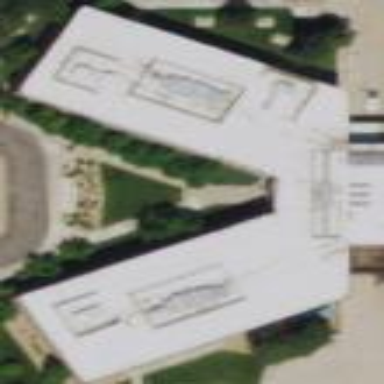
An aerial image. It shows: Office building.